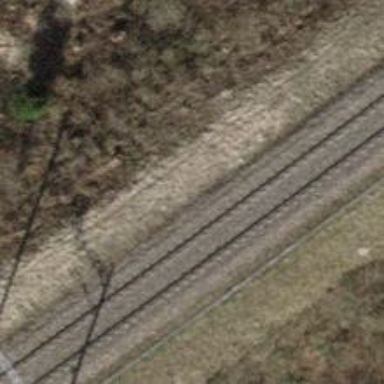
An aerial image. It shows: Single-track electrified railway with contact line.